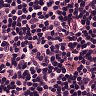
Metastatic tissue present: no